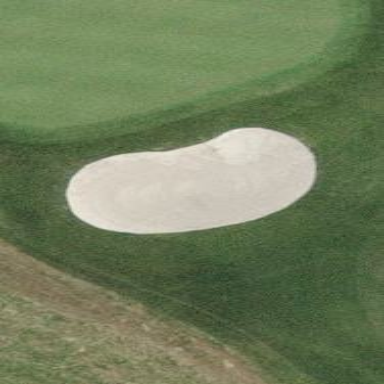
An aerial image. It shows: Golf bunker.